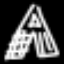
Label: The Eiffel Tower